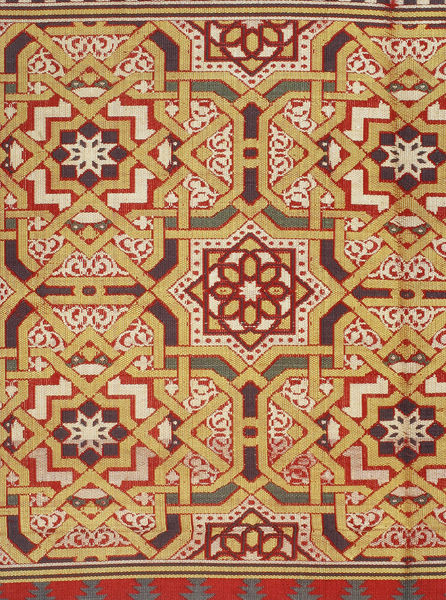
Titel: Seidentuch
Institution: New York, Hispanic Society of America
Schlagwörter: blau, weiß, gelb, grün, blumen, braun, grau, rot, muster, ornament, teppich, stein, gold, symmetrie, ornamente, tepich, läufer, faden, punkte, geflecht, orientalisch, stern, sterne, geometrisch, rauten, arabisch, verschlungen, tapisserie, gestickt, fäden, gewebe, textil, geometrie, gewebt, webteppich, islam, kelim, weben, pfeile, weberei, regelmässig, dreieeck, sternförmig, maurisch, islamisch, geknüpft, geknüft, flechtmuster, rapport, alhambra, tappiserie, zteppich, knüpfkunst, ücarabisch, er mweiss